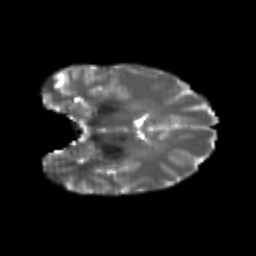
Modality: T2w
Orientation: coronal
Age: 25
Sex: female
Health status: healthy
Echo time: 0.074 s